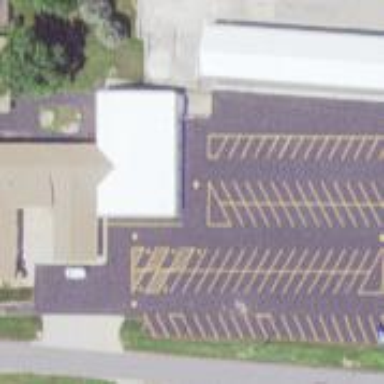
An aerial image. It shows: Parking area with surface.